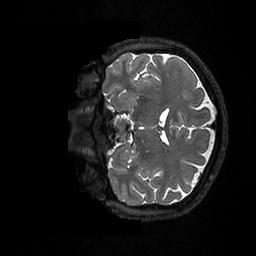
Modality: T2w
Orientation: coronal
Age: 41
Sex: female
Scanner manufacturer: ge
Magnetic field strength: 3 T
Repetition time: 3.202 s
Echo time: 0.06575 s